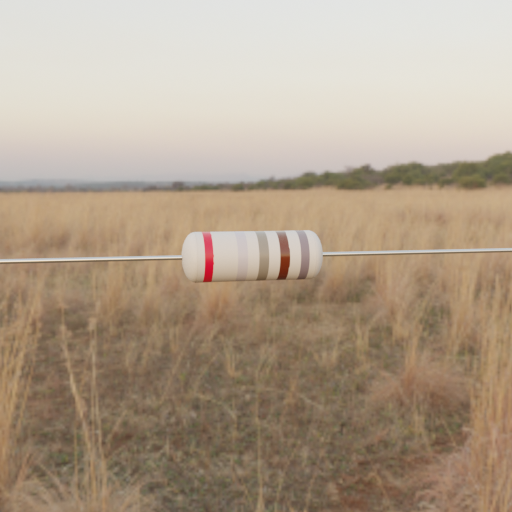
Resistor colour bands (in order): red, silver, gray, brown, gray